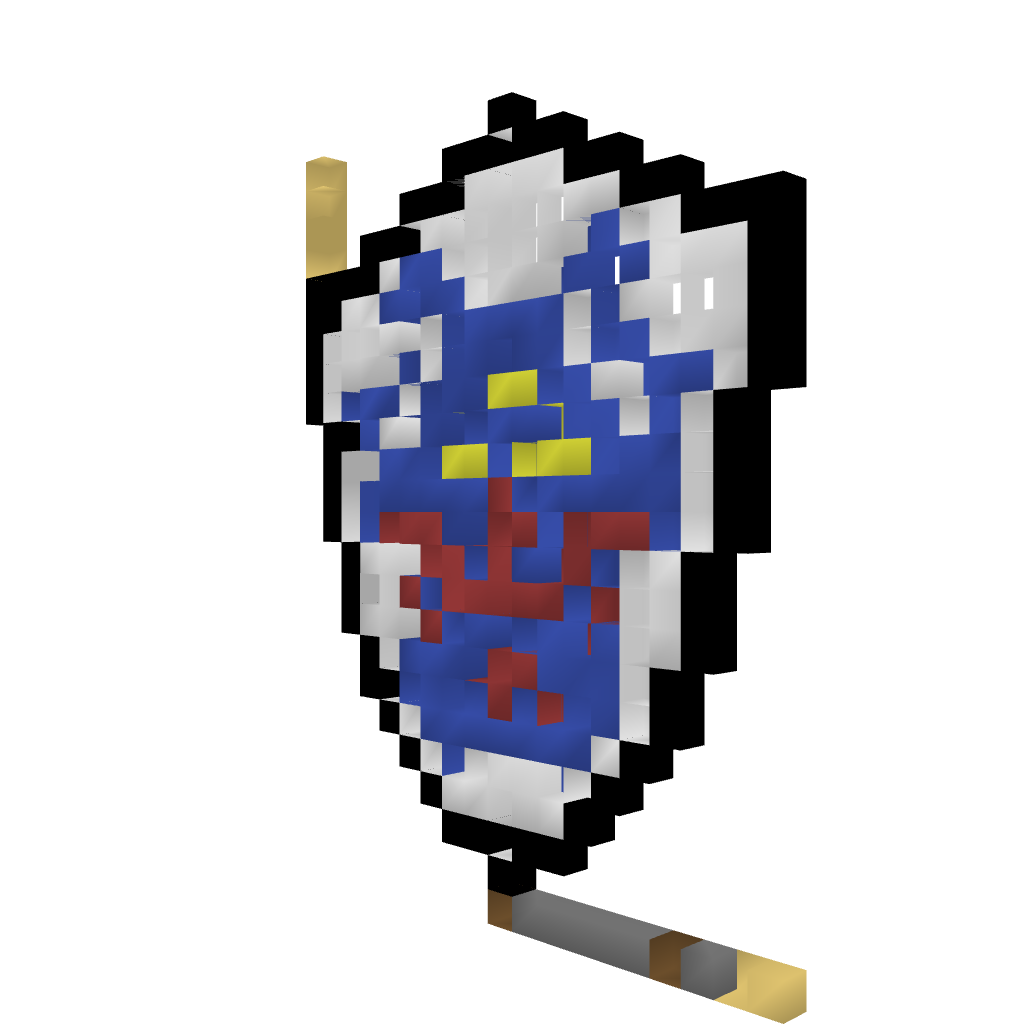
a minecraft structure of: Shield (Zelda) good quality